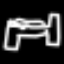
Label: bed